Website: home-depot
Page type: billing-address
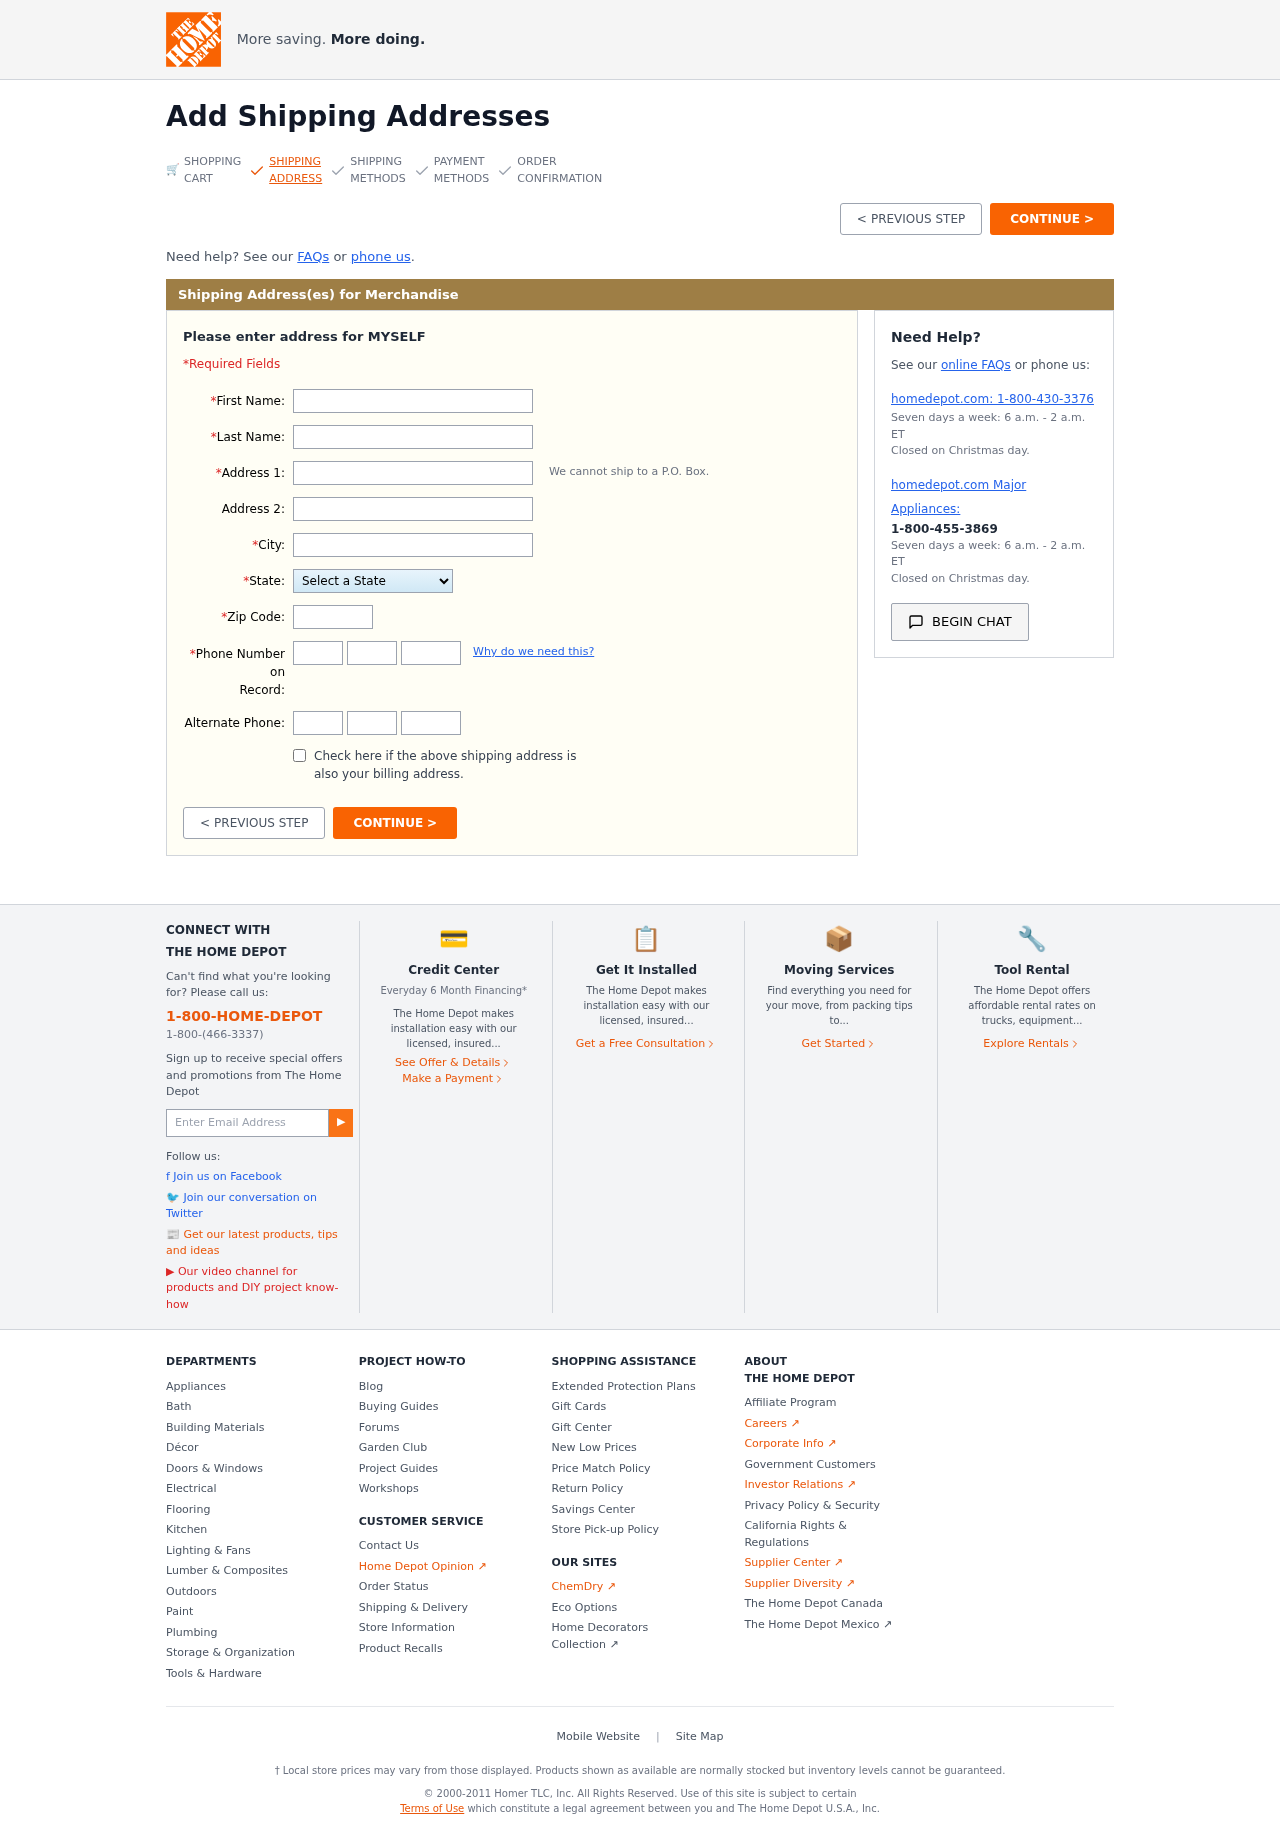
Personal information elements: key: PII_STATE
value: Florida
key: PII_FIRSTNAME
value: Brandy
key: PII_LASTNAME
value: James
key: PII_STREET
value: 6871 Tina Wall
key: PII_STREET2
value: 746 Yvonne Ford
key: PII_CITY
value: Port Ryan
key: PII_POSTCODE
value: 94622
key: PII_PHONE_AREA
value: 300
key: PII_PHONE_PREFIX
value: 501
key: PII_PHONE_LINE
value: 2516